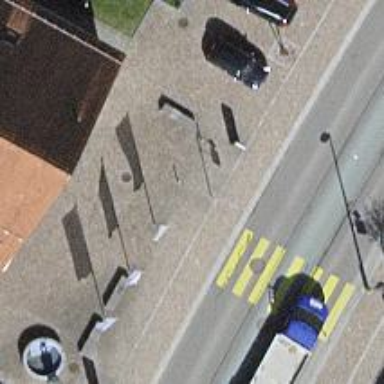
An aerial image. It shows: Flagpole which is man-made.